Interaction volume radius: 5 \u00c5
Interaction volume height: 20 \u00c5
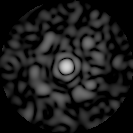
Disorder parameter: 0.8061